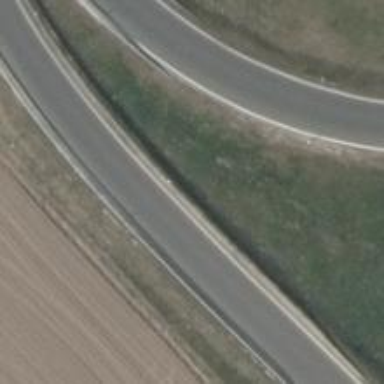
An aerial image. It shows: Asphalt motorway link.